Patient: sex M, age 51
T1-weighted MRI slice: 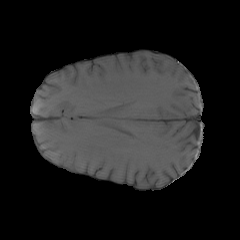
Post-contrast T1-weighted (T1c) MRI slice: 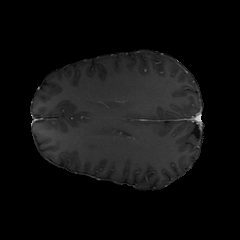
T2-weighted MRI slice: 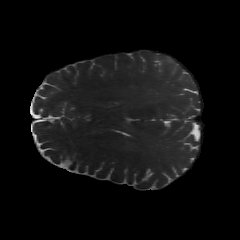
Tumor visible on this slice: no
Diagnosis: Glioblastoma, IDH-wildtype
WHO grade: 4